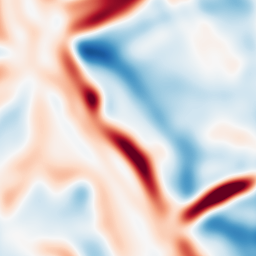
Category: multiscale
Decomposition family: log
Decomposition parameters: sigma: 10
Upsampling method: bicubic_16x
Upsampling parameters: scale: 16
Upsampling scale: 16